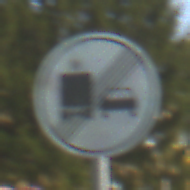
Verkehrszeichen: EndeUeberholverbotKraftfahrzeuge
Umgebung: Outdoor, Suburban
Tageszeit: MorningAfternoon
Wetter: PartlyCloudy
Licht: Natural
Jahreszeit: NotSpecified
Kontrast: HighContrast